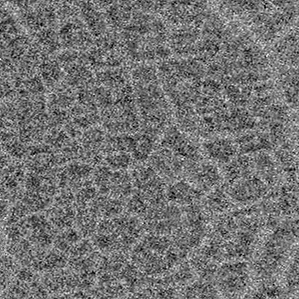
Label: frost